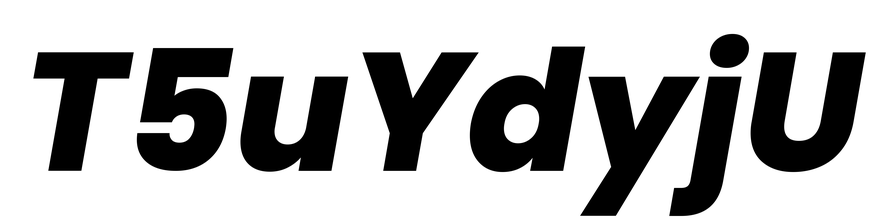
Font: Poppins-ExtraBoldItalic